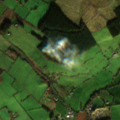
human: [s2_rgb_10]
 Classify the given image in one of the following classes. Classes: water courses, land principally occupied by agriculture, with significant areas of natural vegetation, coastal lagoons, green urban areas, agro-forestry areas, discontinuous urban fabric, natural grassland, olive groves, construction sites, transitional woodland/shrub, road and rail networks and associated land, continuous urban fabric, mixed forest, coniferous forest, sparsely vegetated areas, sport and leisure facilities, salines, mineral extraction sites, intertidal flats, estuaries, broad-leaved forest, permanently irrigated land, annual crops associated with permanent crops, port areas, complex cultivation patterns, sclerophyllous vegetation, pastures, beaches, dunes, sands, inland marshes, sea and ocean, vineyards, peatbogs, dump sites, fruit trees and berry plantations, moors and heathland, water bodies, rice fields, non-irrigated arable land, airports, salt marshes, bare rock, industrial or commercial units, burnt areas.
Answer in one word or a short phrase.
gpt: pastures, coniferous forest